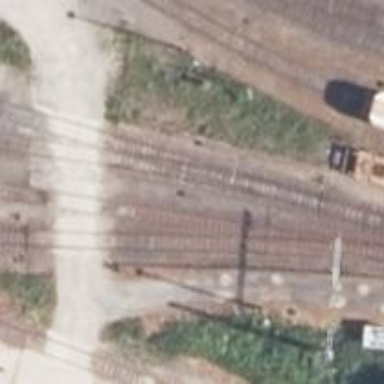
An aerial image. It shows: Railway switch.